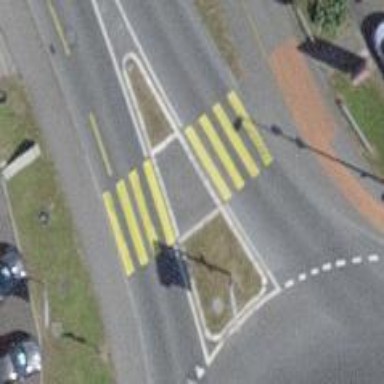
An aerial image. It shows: Uncontrolled zebra crossing with marked island on the road.